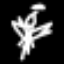
Label: angel